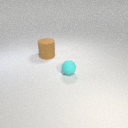
small cyan rubber sphere in front of large brown rubber cylinder